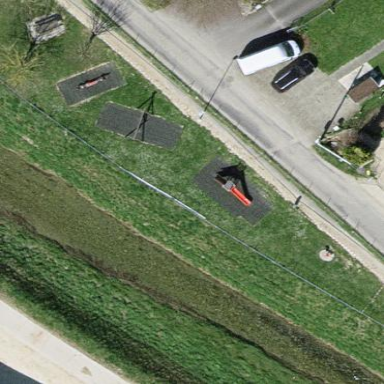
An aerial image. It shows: Playground area for leisure activities on the land.